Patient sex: M
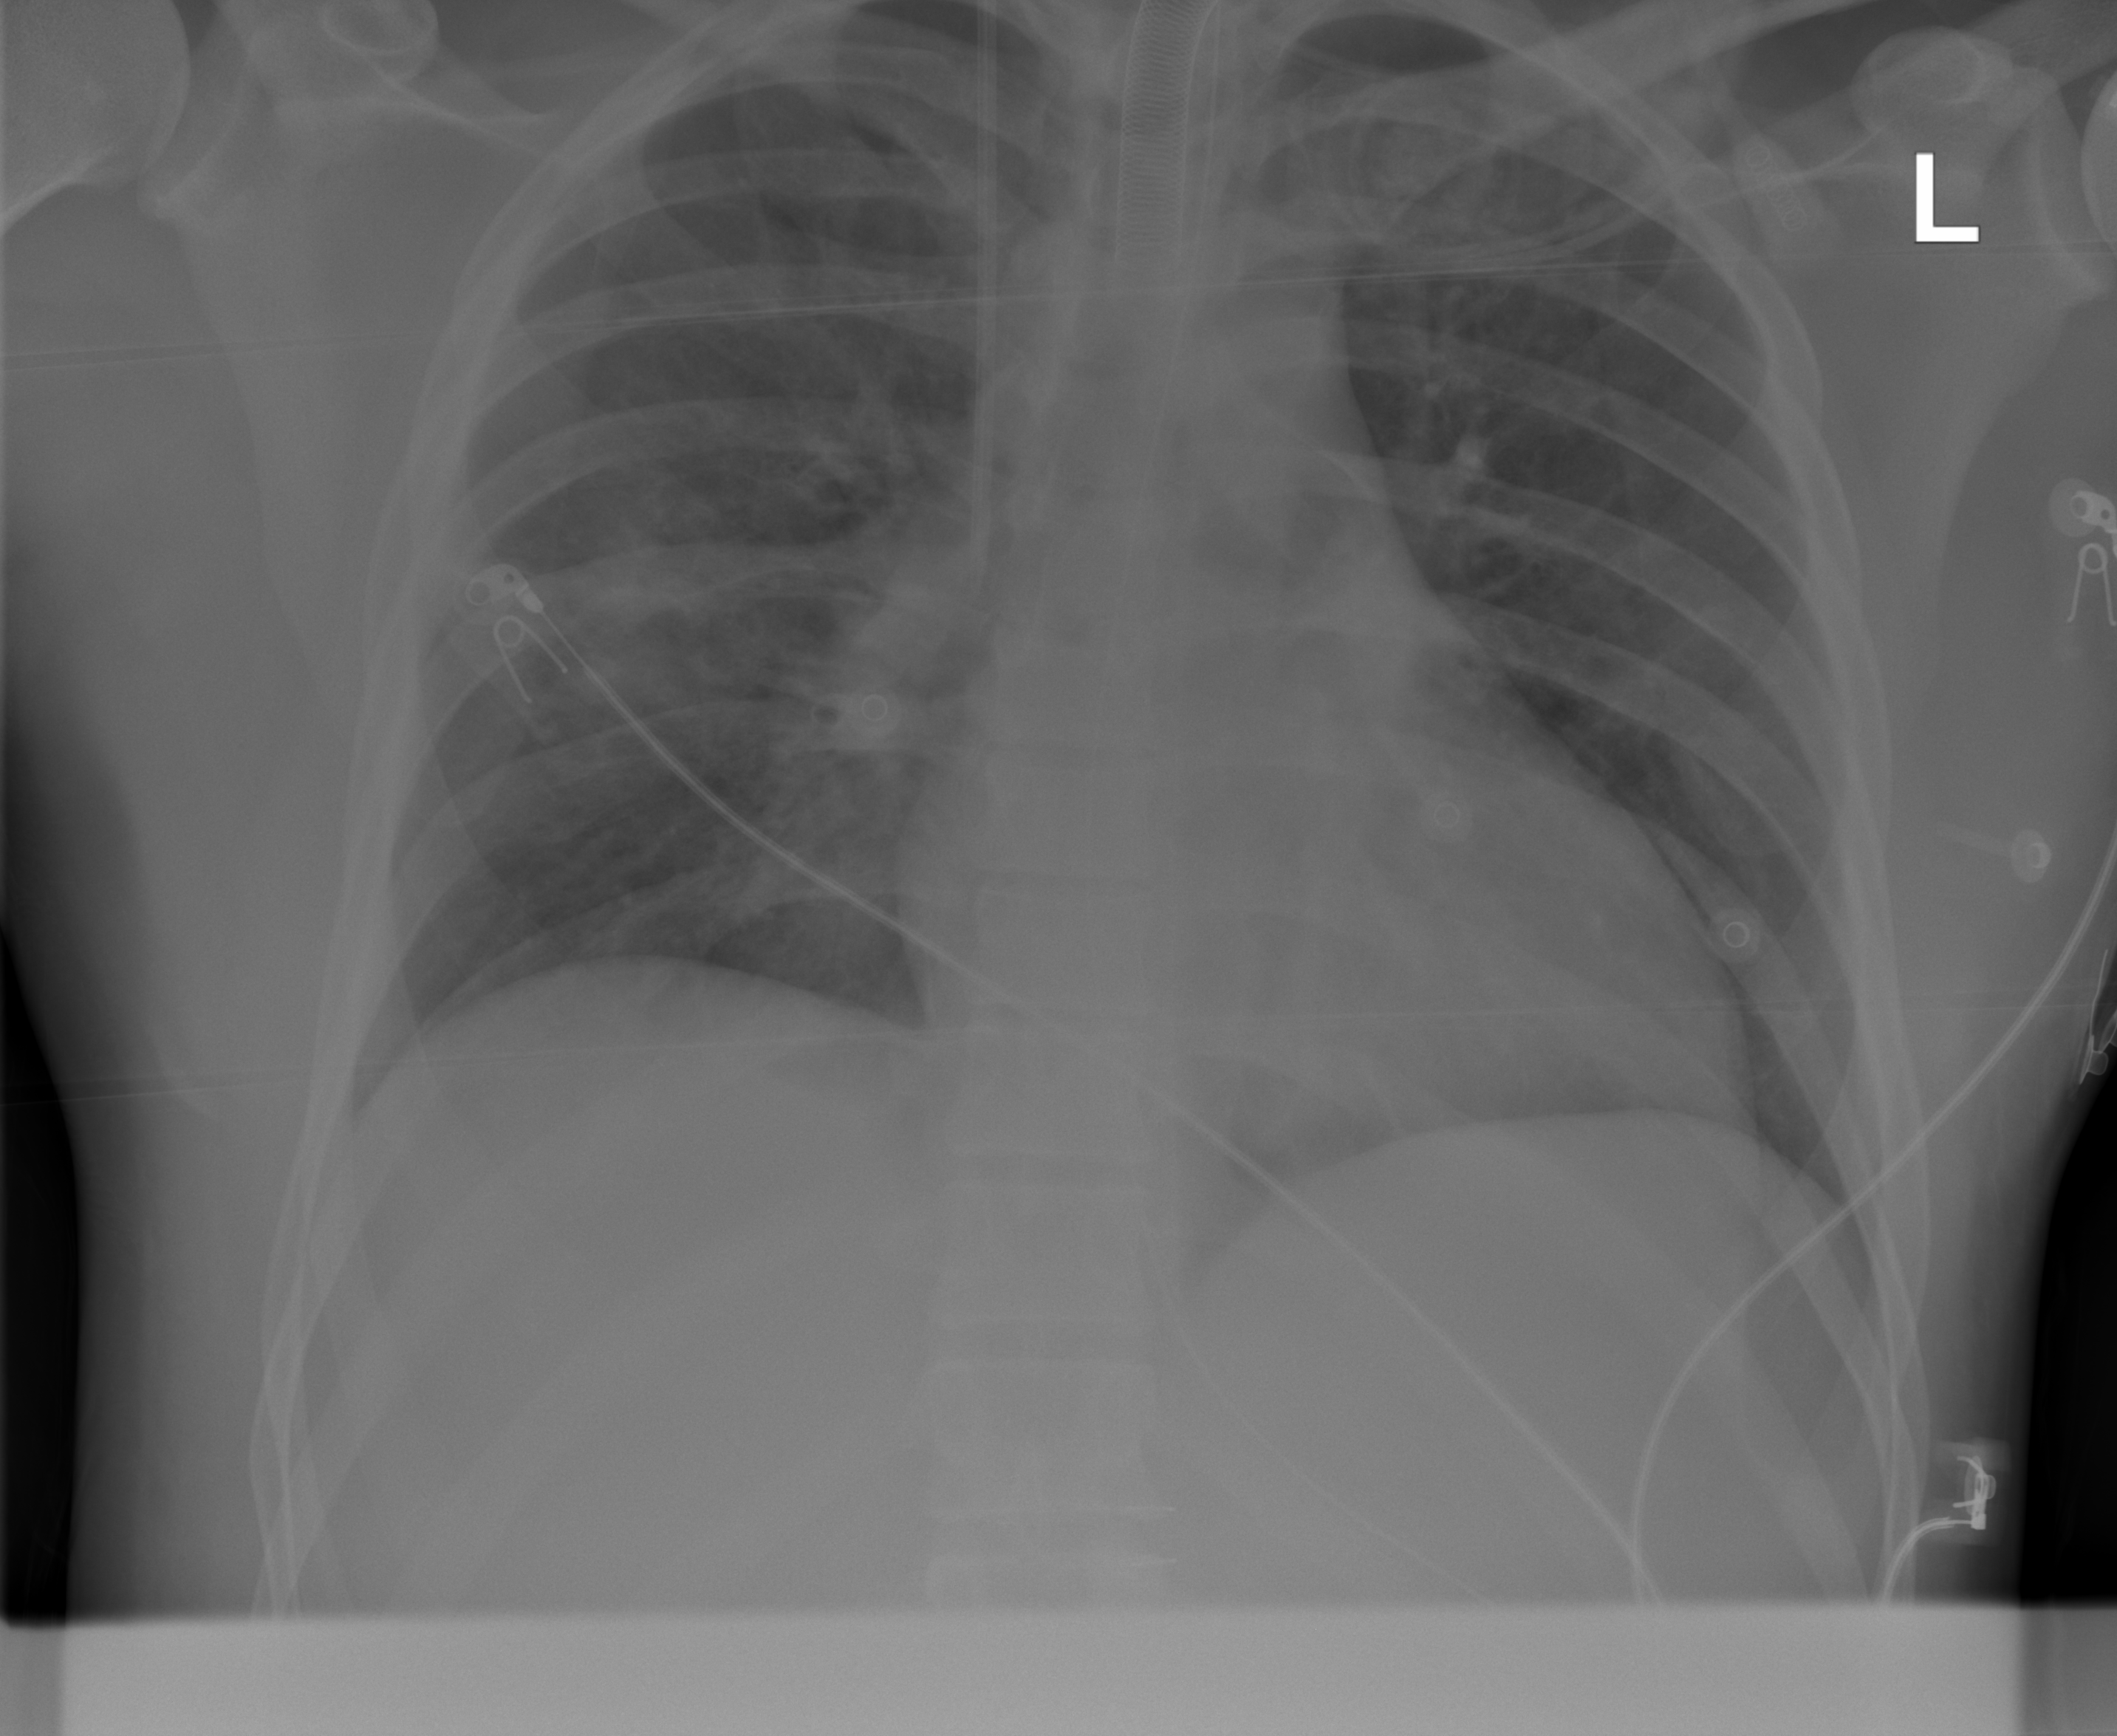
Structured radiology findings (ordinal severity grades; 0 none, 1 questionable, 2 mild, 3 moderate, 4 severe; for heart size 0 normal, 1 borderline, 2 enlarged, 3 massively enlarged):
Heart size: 0
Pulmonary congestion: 0
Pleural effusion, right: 0
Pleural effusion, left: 0
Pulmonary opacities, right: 2
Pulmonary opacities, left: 0
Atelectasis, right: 2
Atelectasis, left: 0